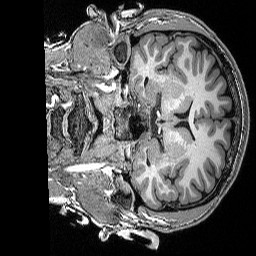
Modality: T1w
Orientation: coronal